Question: I'm developing Windows Phone 8.1 application and I want to use data visualization. I found WinRT XAML Toolkit as a solution, but I don't know how to use this. Can anyone tell the full instructions?
I've tried this way:
1)Package Manager Console: Install-Package WinRTXamlToolkit.Controls.DataVisualization.WindowsPhone
2)In Visual Studio 2013 toolbox right click->add tab->right click inside tab->choose items->open dll file from my project packages folder.
When I do this I can see new controls in toolbox, but I can't use, because when I drag control to my activity there appears empty box. And also icons of controls are the same.
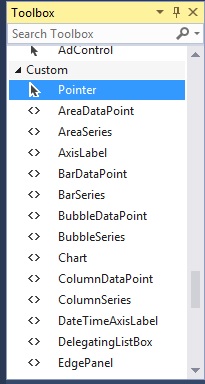
Answer: You could use Nuget to install this package, after adding the package, you could see it in your reference list.
Refer to the WinRT XAML Toolkit in nuget page: <URL>.